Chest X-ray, PA view. Patient: 46 years old, sex M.
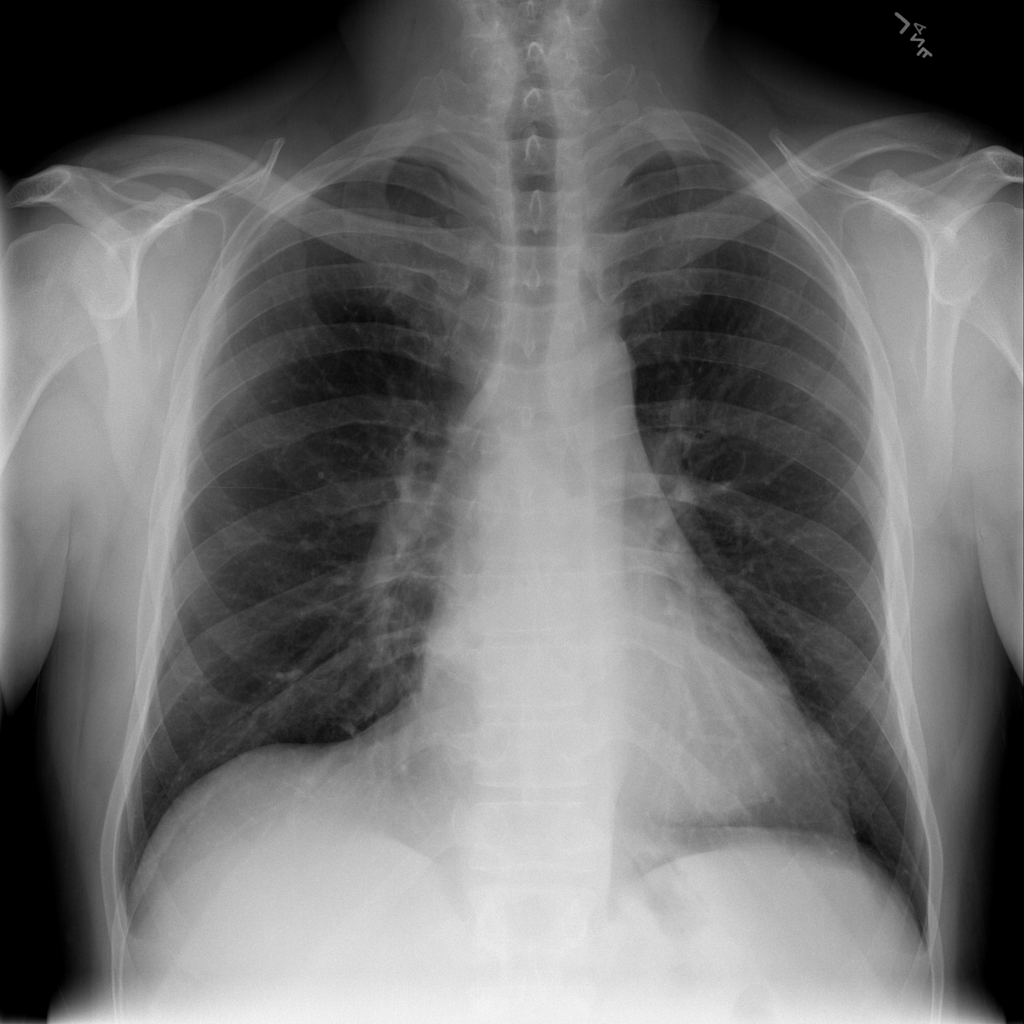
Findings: No Finding